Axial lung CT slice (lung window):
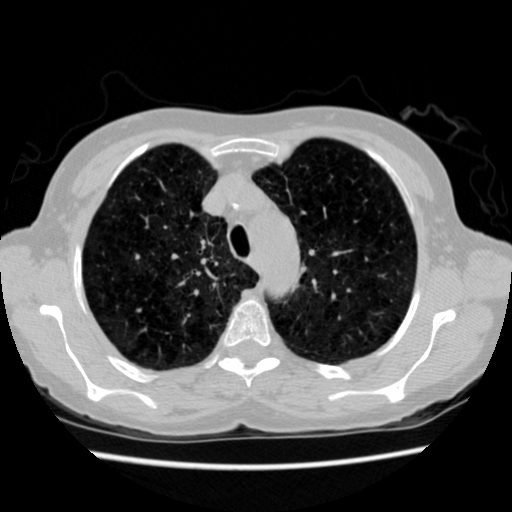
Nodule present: no